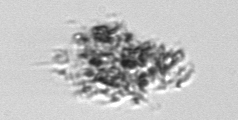
Label: detritus